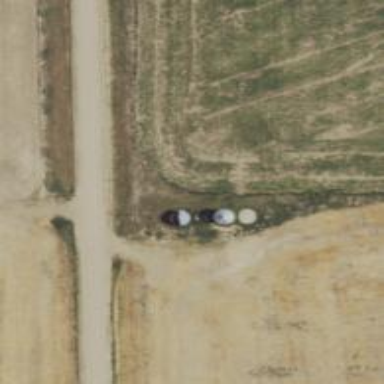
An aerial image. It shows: Silo.